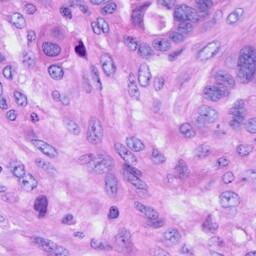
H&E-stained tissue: Ovarian